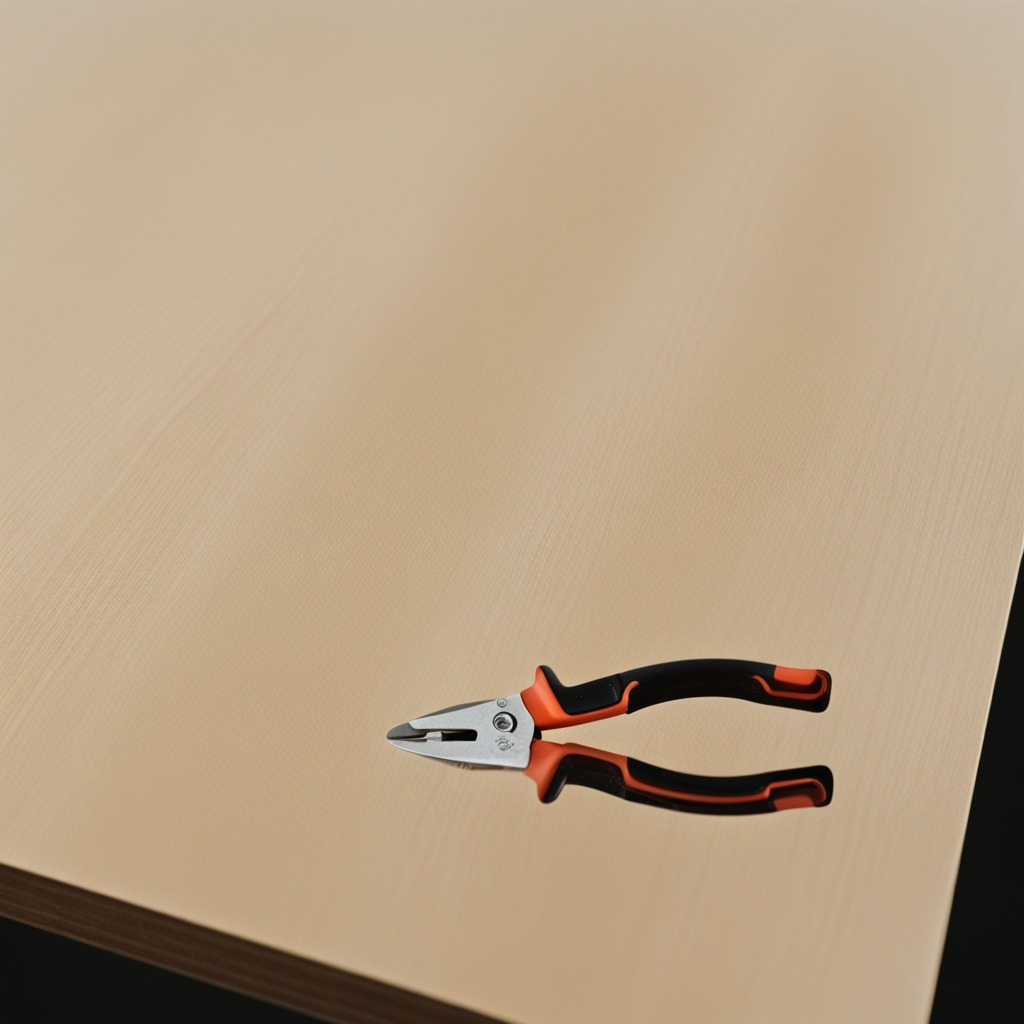
A plier is lying on the plywood surface in the paint workshop.